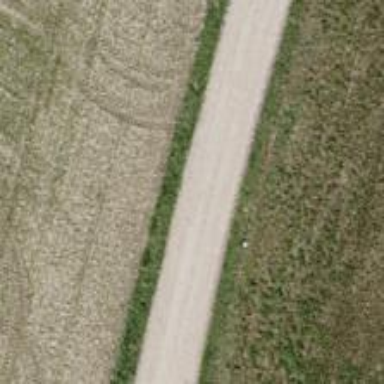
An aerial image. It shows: Compacted track with grade2 surface.